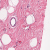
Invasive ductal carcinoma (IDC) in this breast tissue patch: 0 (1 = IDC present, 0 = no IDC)